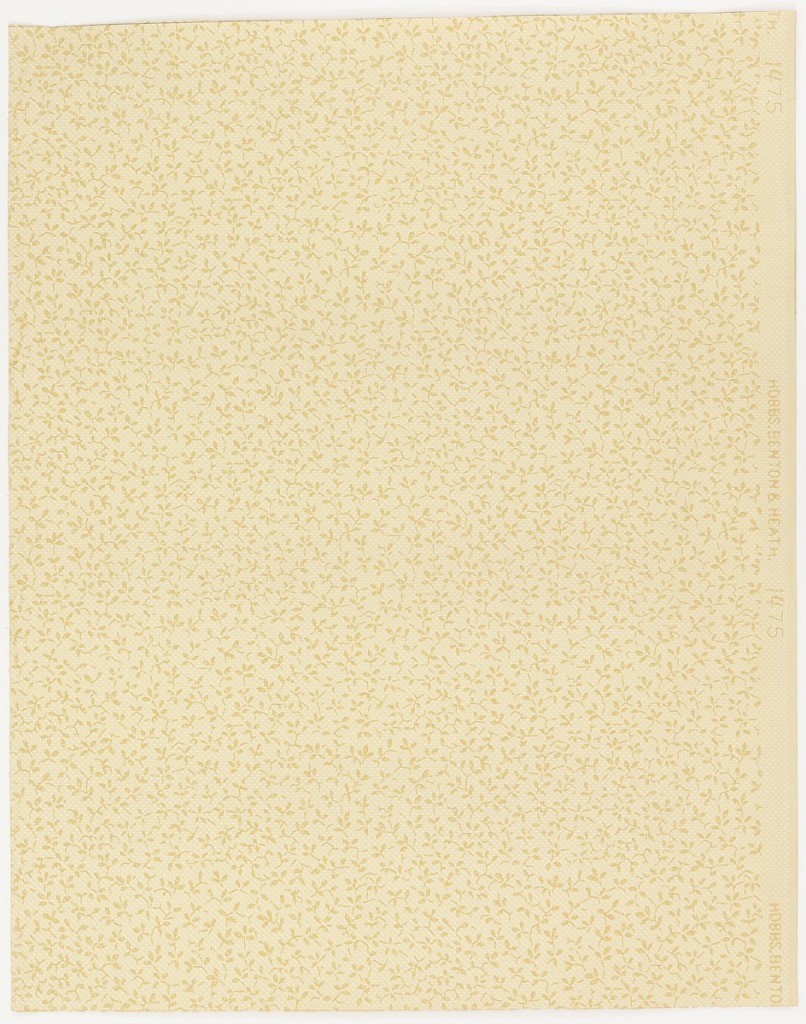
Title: Ceiling paper
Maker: Hobbs, Benton & Heath, Hoboken, New Jersey
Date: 1905–1915
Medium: Machine-printed paper, liquid mica
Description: All-over fill pattern of foliate sprigs. Printed in yellow ocher on light tan ground.